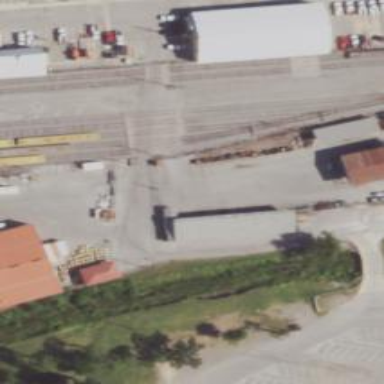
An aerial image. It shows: Rail spur service.